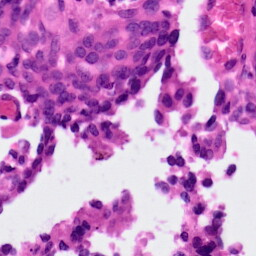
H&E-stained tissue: Ovarian